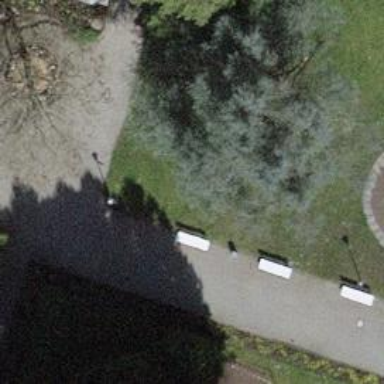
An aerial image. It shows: White bench.